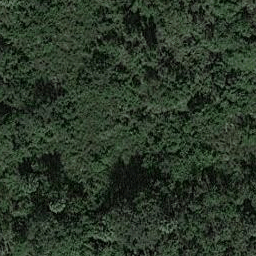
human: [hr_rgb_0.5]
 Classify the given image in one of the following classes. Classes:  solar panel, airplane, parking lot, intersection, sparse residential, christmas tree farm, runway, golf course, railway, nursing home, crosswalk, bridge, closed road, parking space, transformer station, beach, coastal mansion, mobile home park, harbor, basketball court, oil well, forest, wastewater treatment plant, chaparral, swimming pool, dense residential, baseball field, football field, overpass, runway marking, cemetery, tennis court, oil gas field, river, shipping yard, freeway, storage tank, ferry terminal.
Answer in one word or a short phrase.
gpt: forest